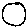
Label: circle